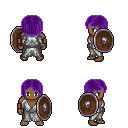
a pixel art fantasy rpg character, male body template, human, dark skin, white robe, teal pants, purple pageboy hairstyle, leather bracers, shield, four views (front, back, left, right), 2x2 character sprite sheet, small pixel art, hard edges, no anti-aliasing